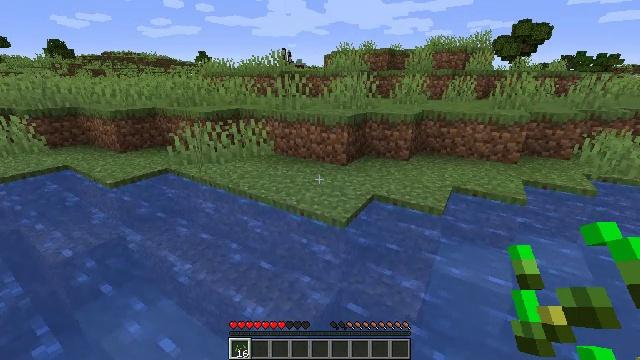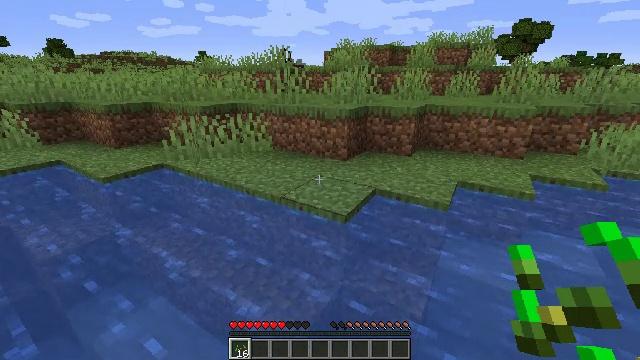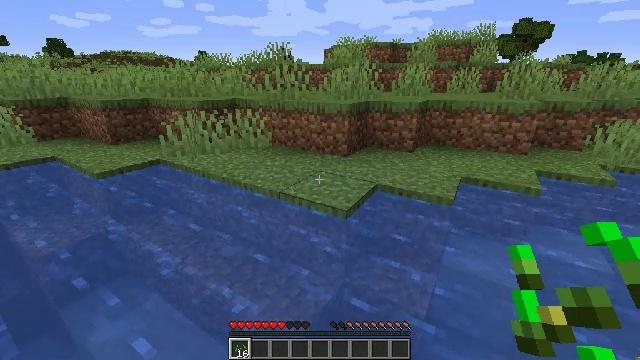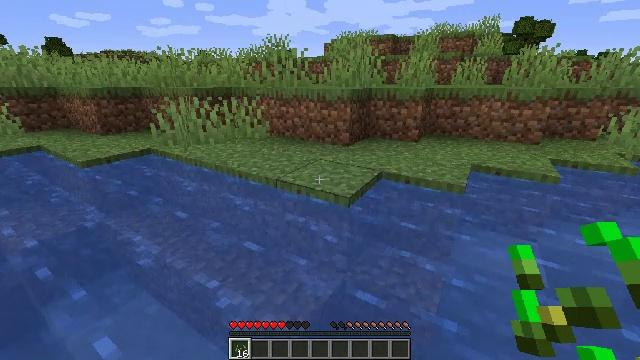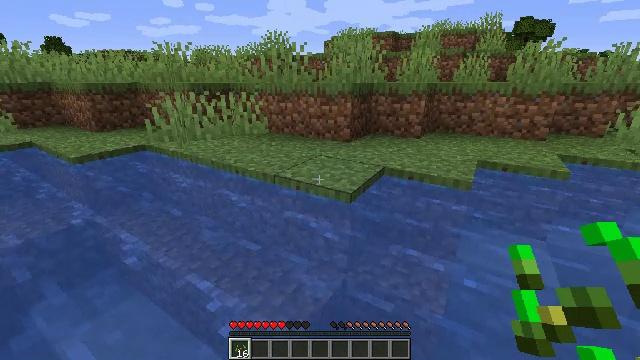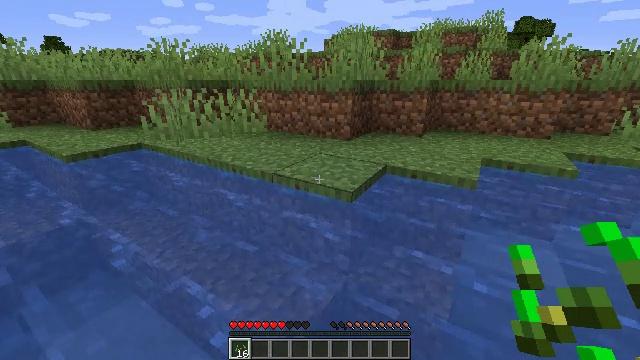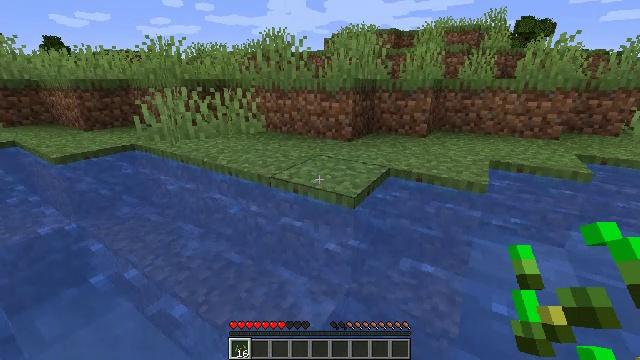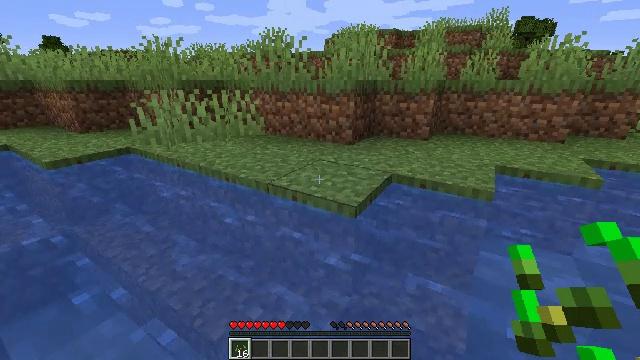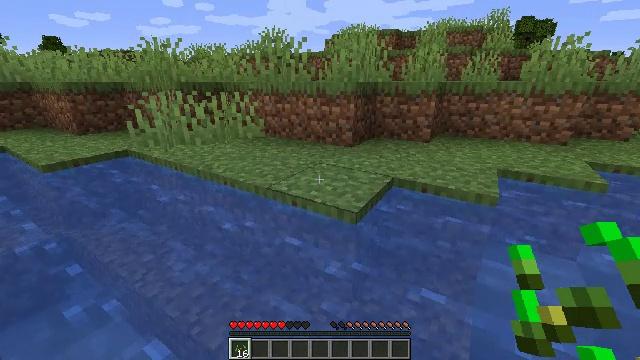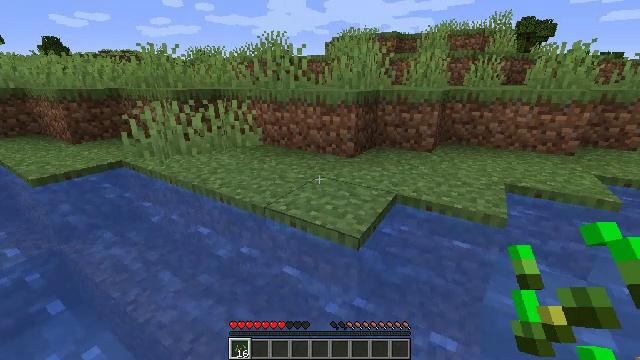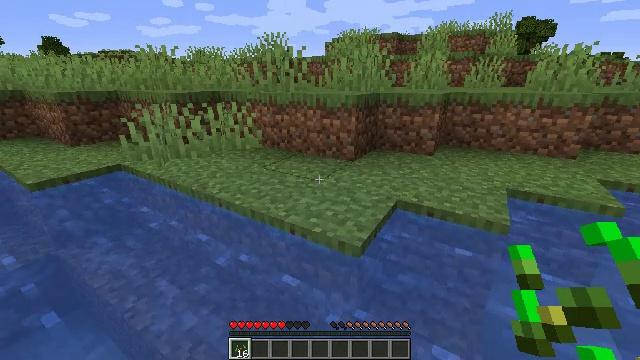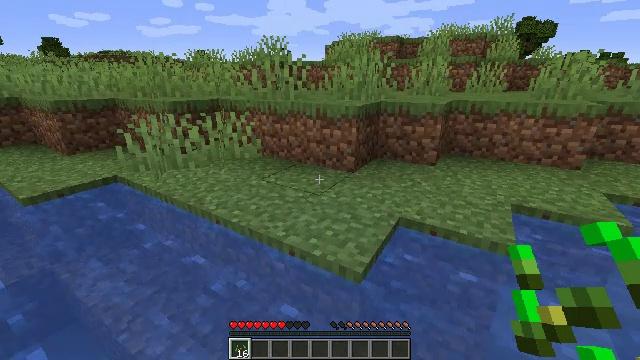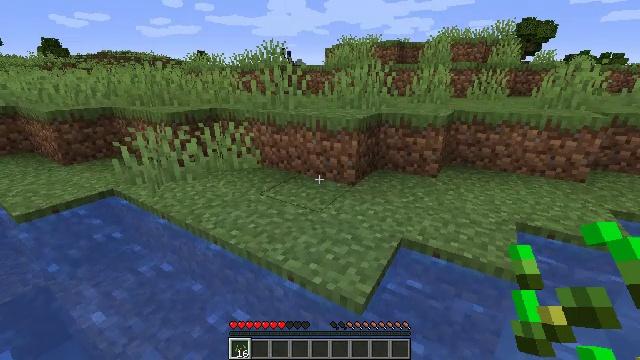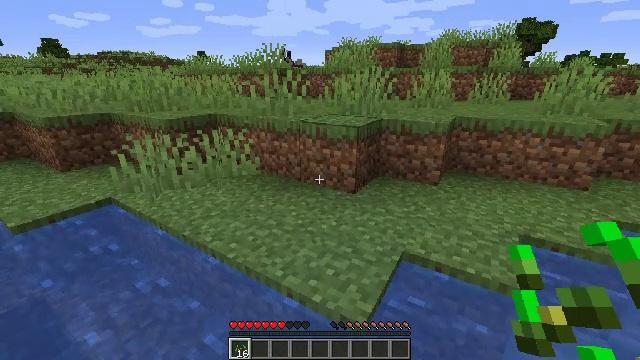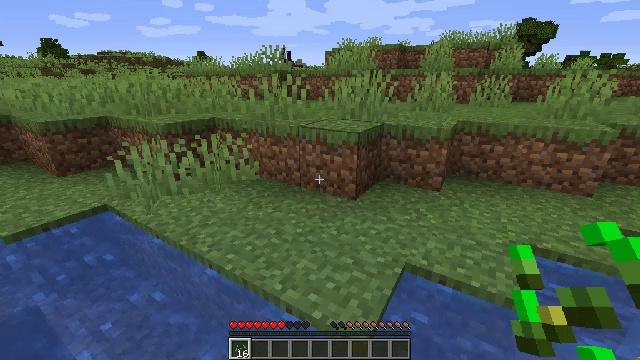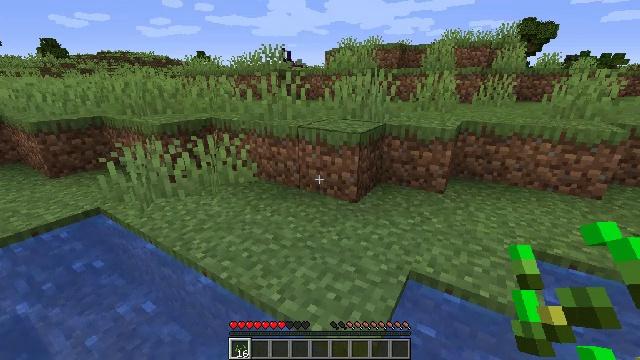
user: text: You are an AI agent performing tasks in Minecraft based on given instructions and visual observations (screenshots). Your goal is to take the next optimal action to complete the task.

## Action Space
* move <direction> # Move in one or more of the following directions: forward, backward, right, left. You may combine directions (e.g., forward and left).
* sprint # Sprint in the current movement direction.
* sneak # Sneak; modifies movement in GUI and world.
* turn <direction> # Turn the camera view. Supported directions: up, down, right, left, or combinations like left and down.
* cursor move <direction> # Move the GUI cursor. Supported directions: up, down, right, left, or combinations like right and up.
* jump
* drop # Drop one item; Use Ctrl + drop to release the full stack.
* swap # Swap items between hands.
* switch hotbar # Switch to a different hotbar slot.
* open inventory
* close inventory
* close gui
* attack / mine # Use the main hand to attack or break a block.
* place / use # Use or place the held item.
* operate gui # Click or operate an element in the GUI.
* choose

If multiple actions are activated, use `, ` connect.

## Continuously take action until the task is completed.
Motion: motion action
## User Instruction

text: Gather grass block for landscaping.
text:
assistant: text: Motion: move forward, jump
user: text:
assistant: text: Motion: move forward, jump
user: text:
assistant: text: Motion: move forward, jump
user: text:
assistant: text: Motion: move forward, jump
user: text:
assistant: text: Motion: move forward, jump
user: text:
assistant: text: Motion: move forward, jump
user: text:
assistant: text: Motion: move forward, jump
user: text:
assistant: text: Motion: move forward, jump
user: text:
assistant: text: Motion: move forward, jump
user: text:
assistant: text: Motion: move forward, jump
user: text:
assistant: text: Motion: move forward, jump
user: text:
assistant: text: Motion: move forward, jump
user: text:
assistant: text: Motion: move forward, jump
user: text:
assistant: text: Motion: move forward, jump
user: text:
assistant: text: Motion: move forward, jump
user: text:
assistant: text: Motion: move forward, jump
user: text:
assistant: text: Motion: move forward, jump
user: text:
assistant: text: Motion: move forward, jump
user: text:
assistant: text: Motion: move forward, jump
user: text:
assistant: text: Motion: move forward, jump
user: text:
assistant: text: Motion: move forward, jump
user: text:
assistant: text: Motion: move forward, jump
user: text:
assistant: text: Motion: move forward, jump
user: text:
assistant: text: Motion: move forward, jump
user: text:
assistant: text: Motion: move forward, jump
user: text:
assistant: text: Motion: move forward, jump
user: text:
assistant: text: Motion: move forward, jump
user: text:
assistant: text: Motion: move forward, jump
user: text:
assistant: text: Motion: move forward, jump
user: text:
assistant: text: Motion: move forward, jump